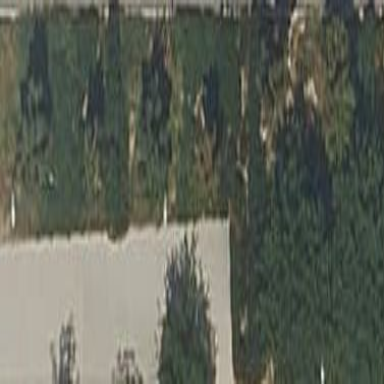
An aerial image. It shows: Garden that is leisure land.